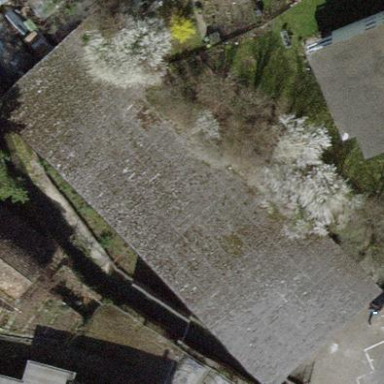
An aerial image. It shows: Shed.